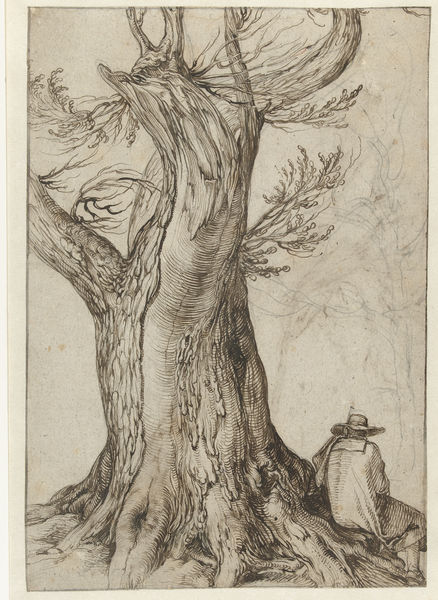
Titel: Kastanjeboom met enkele bomen eromheen
Künstler: Jacob de (II) Gheyn
Standort: Amsterdam
Institution: Rijksmuseum
Schlagwörter: baum, blätter, mann, sitzen, äste, hut, rücken, skizze, zeichnung, ast, einsamkeit, stamm, weide, wind, papier, stab, kahl, herbst, sturm, warten, wurzel, kohle, druckgraphik, schraffur, entwurf, stift, tinte, krümmung, wurzeln, wanderer, rinde, baumrinde, kupferstich, krumm, handzeichnung, triebe, dürrer, druckgrphik, anzeichnung